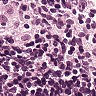
Metastatic tissue present: no